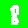
Digit: 8